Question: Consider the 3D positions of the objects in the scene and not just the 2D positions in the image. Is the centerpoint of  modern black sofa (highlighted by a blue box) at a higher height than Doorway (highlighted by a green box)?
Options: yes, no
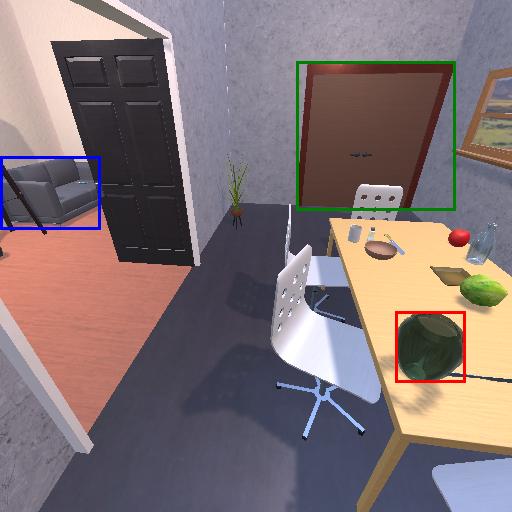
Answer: yes